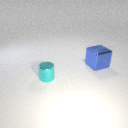
small cyan metal cylinder in front of large blue metal cube